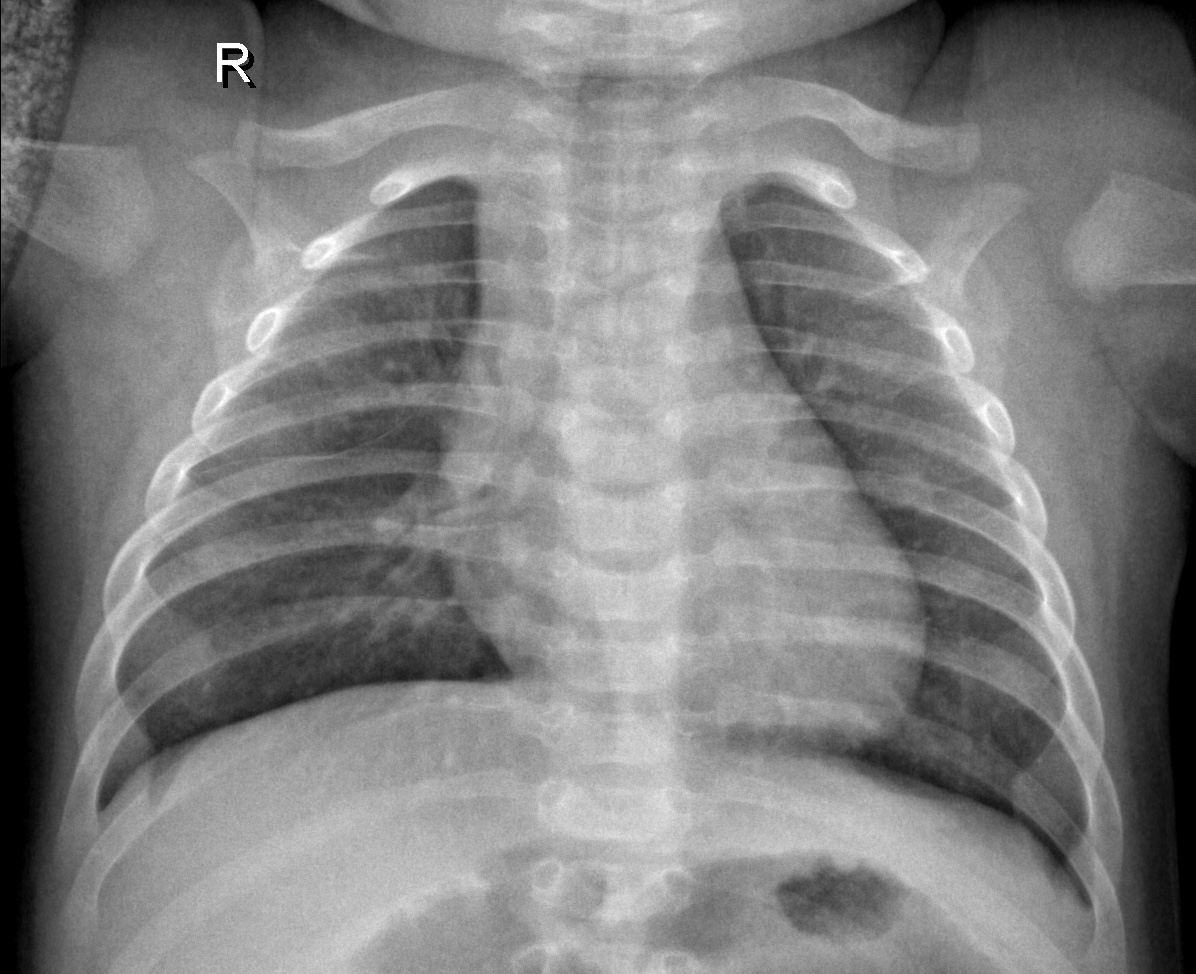
Diagnosis: NORMAL